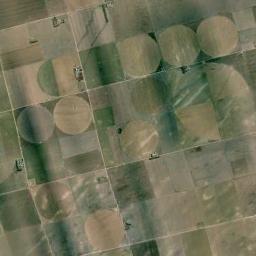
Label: circular_farmland